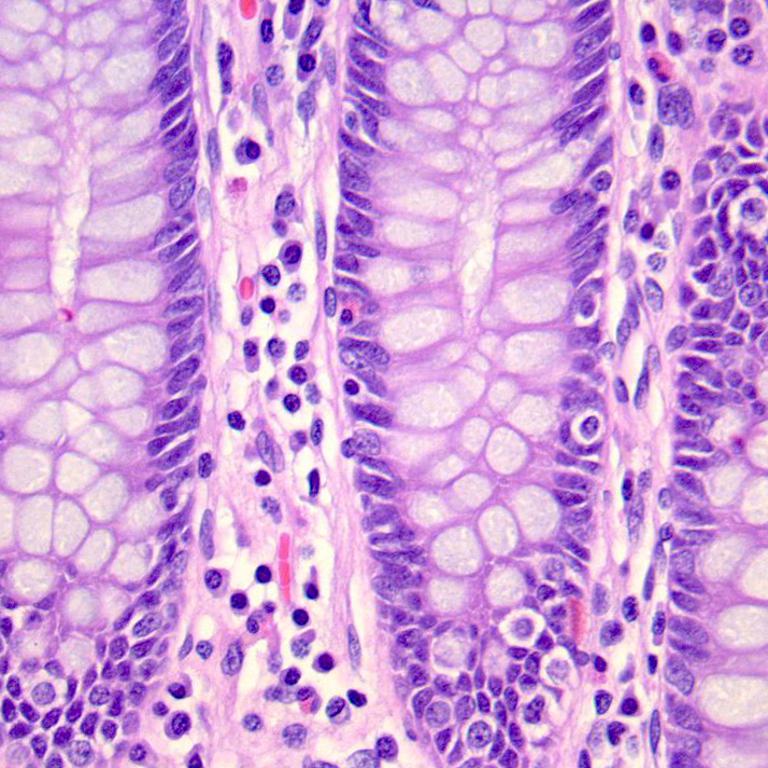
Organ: colon
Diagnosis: benign